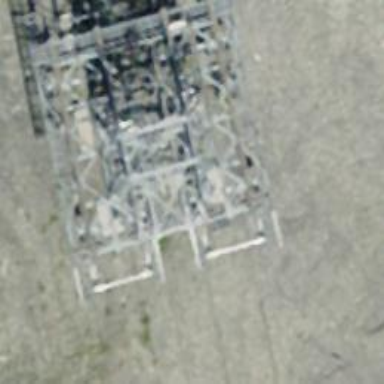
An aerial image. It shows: Pylon for aerialway.